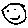
Label: smiley face